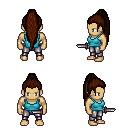
a pixel art fantasy rpg character, male body template, human, tanned skin, teal pirate shirt, metal pants, brown extra-long topknot hairstyle, dagger, four views (front, back, left, right), 2x2 character sprite sheet, small pixel art, hard edges, no anti-aliasing